Aerial crown-view tile of a tropical tree (Barro Colorado Island, Panama), acquired 20250616:
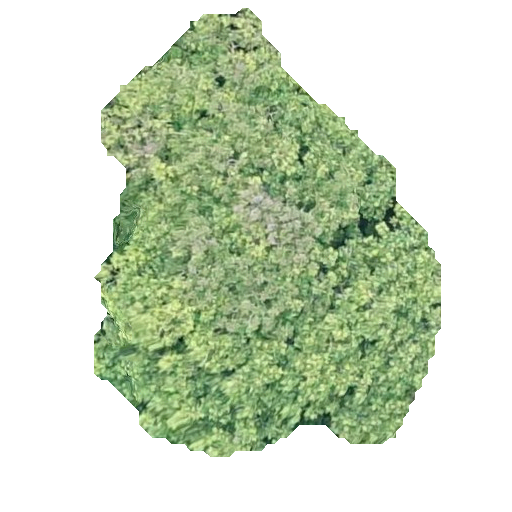
Species: Dipteryx oleifera
GBIF accepted scientific name: Dipteryx oleifera
Crown area: 161.107 m²